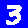
Digit: 3